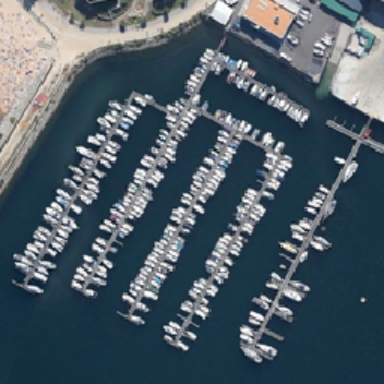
The sea is dark blue .